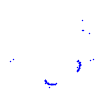
Particle: proton